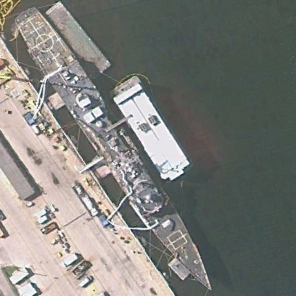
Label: Ticonderoga-class_cruiser